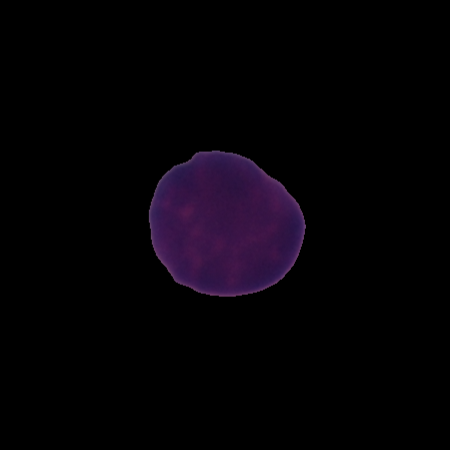
Label: healthy